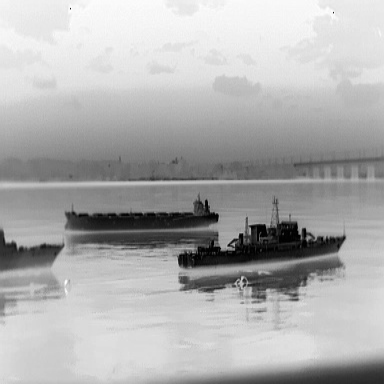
There are three objects shown in the infrared image, including two warships, and a liner.